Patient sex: M
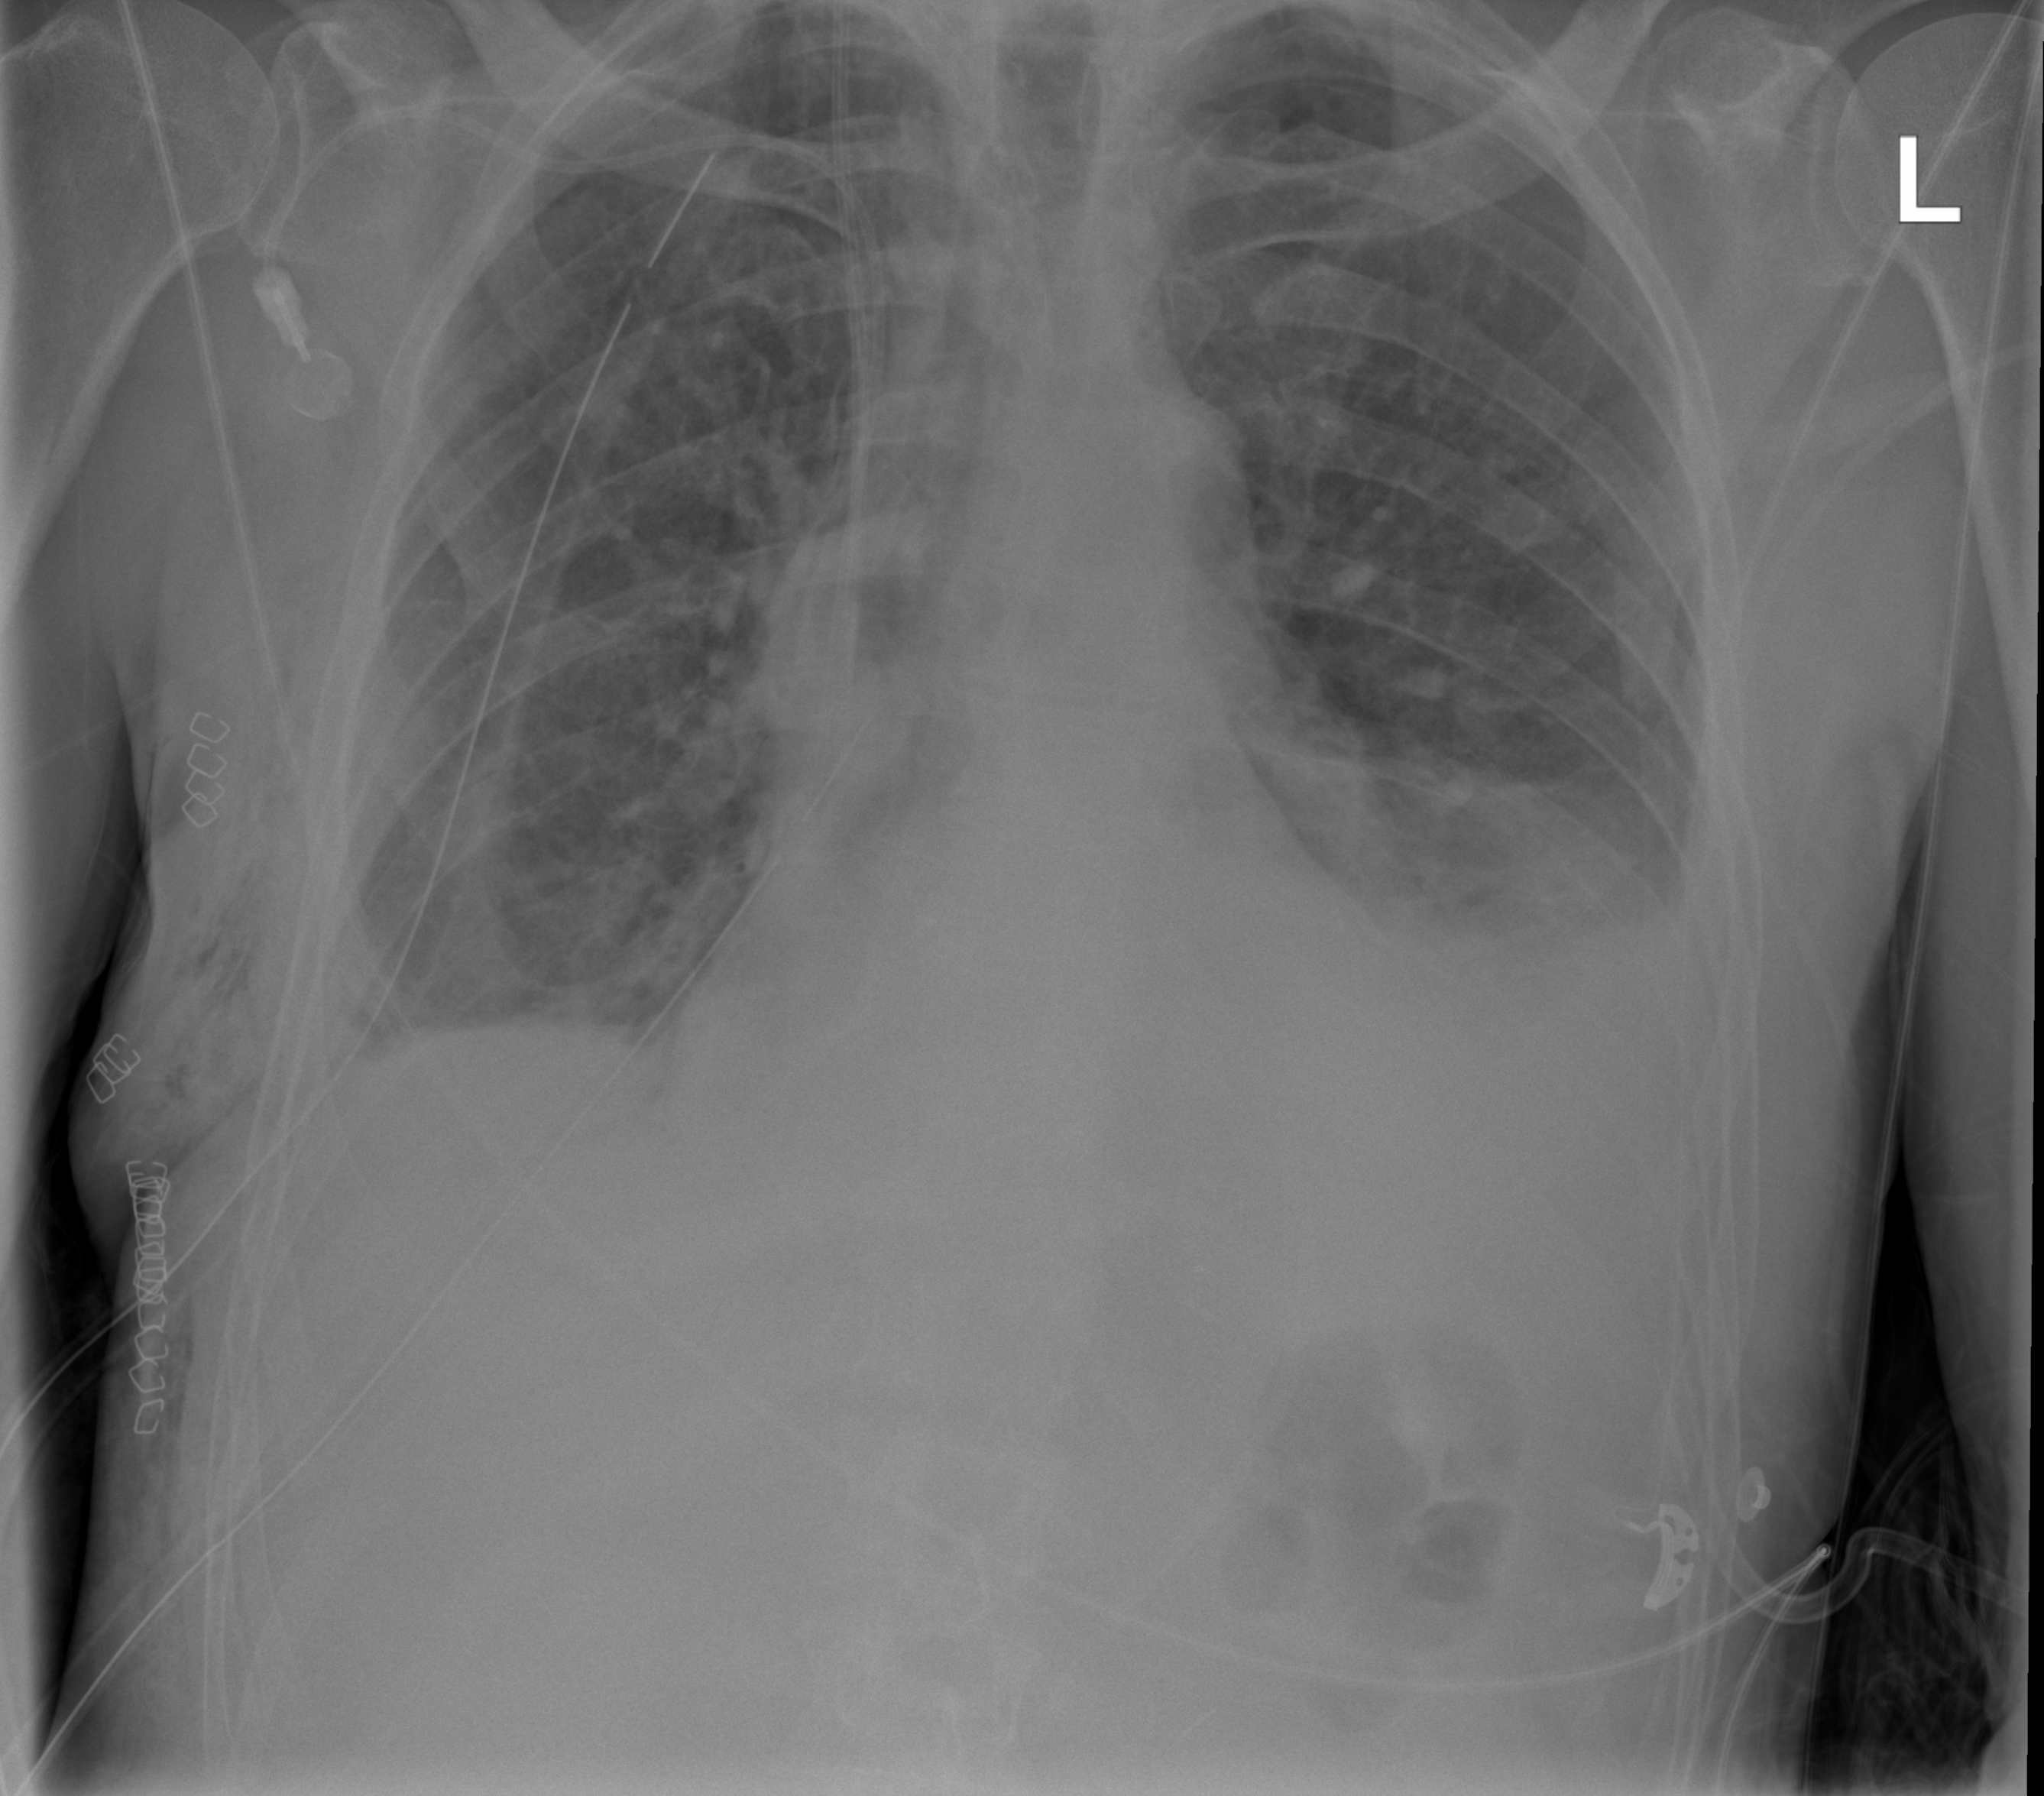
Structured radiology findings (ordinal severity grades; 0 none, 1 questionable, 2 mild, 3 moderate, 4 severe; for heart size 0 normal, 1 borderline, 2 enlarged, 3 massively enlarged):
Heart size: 1
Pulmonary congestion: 0
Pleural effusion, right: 2
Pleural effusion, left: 3
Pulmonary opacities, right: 0
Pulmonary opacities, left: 0
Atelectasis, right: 2
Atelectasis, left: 2